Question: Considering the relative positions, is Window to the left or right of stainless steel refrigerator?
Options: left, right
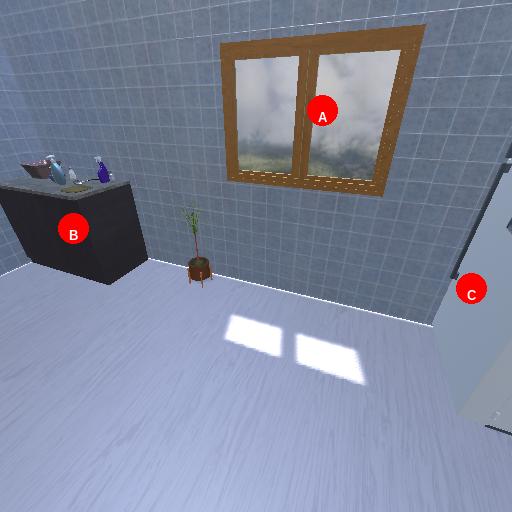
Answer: left